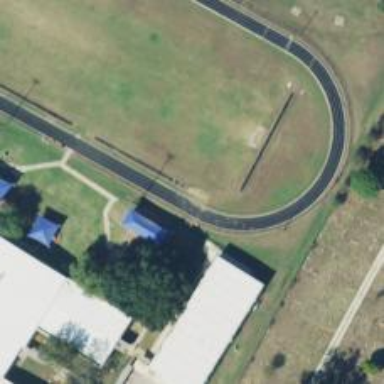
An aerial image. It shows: Athletics track located on leisure land.